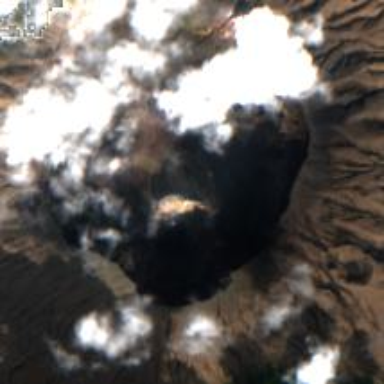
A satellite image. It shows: Majestic volcano in its natural form.